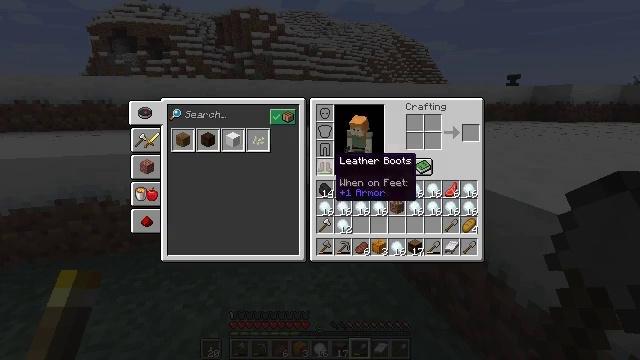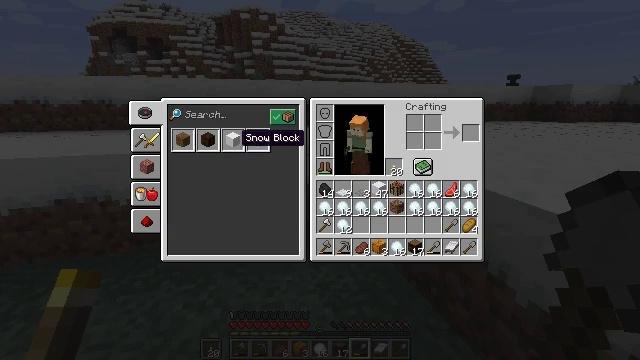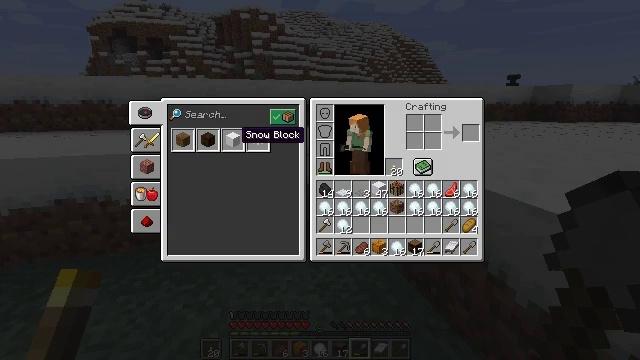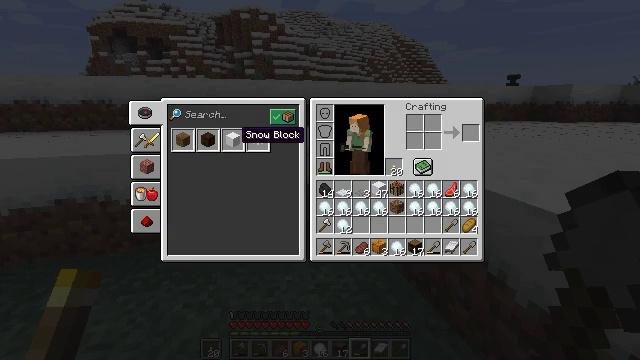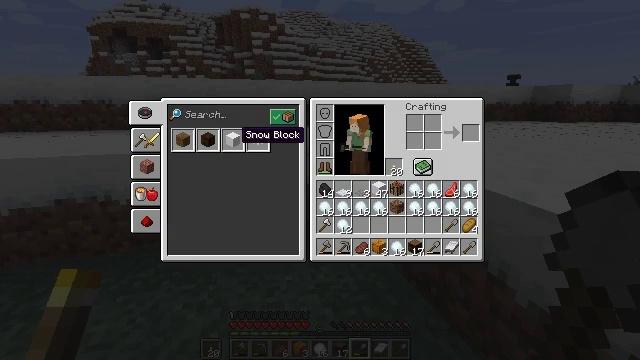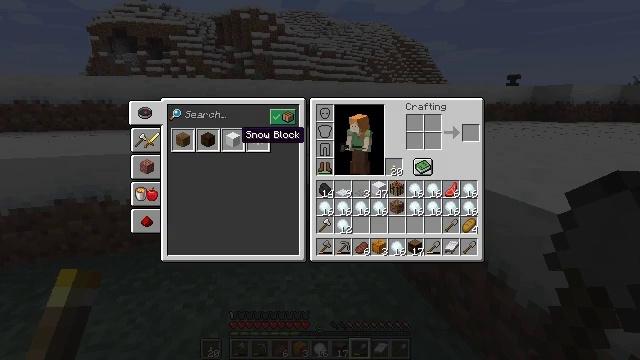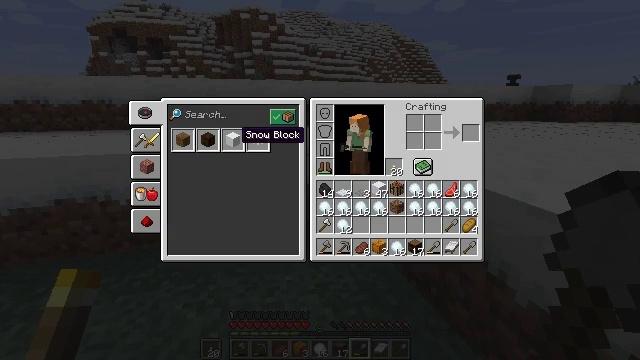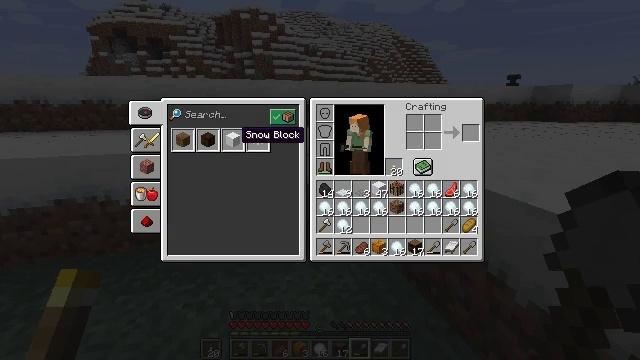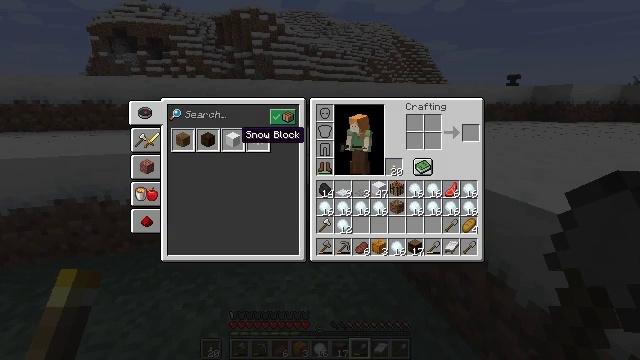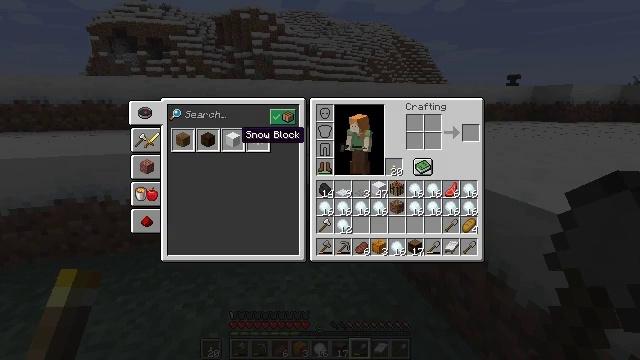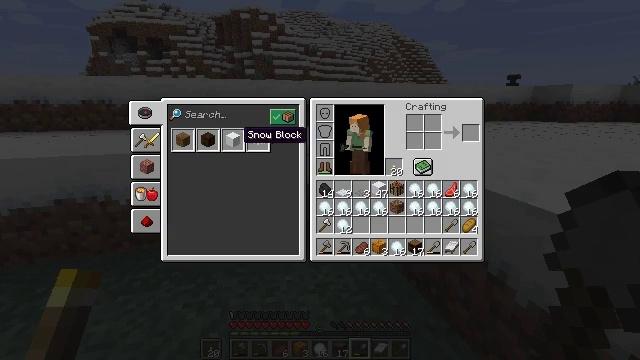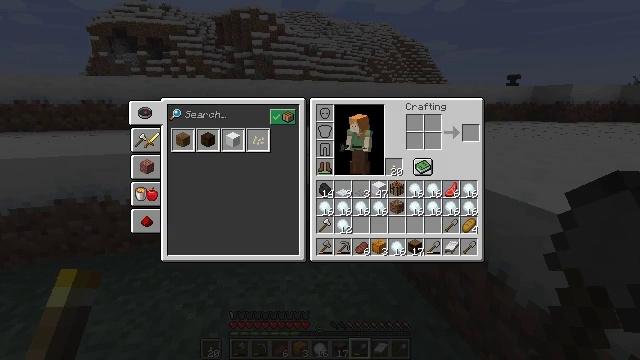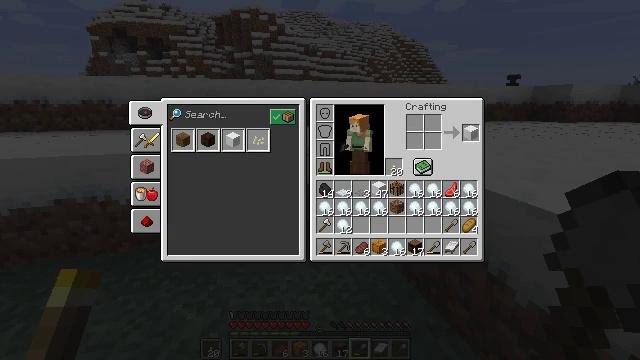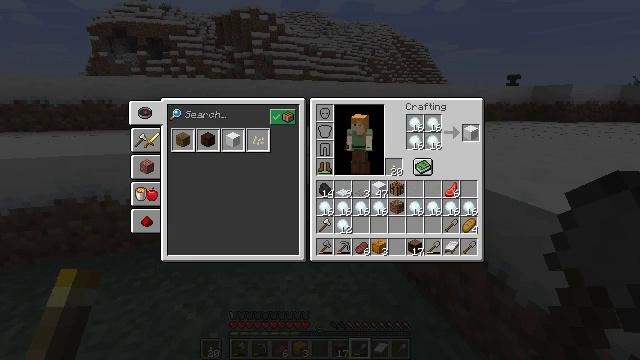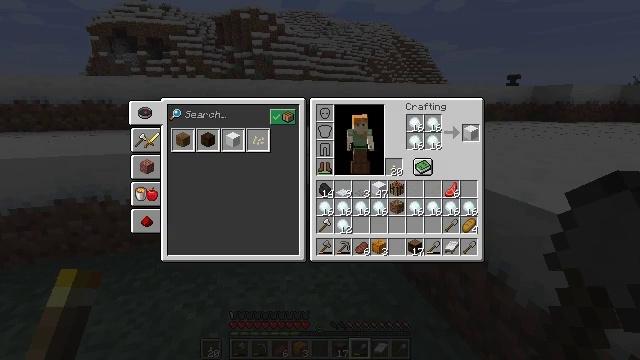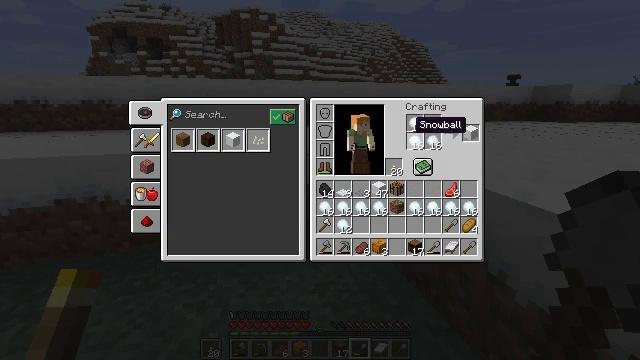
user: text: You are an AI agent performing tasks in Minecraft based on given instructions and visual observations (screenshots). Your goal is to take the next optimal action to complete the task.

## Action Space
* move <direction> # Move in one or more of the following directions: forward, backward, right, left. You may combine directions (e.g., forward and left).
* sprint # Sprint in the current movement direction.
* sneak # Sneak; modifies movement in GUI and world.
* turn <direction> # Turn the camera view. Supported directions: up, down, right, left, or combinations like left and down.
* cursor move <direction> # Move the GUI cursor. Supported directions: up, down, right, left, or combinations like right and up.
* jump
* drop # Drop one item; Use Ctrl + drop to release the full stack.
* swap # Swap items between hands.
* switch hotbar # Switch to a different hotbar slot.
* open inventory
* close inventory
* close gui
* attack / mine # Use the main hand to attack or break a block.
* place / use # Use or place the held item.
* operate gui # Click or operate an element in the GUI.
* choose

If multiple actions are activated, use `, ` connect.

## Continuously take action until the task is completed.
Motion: motion action
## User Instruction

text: Craft a snow block by placing 4 snowballs in the crafting table.
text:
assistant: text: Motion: sneak, open gui
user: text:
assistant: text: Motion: sneak
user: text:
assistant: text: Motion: sneak
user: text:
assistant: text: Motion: sneak
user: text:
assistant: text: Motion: sneak
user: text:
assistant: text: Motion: sneak
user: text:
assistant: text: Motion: sneak, operate gui
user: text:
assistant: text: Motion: sneak, operate gui
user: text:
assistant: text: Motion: sneak, operate gui
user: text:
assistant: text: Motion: sneak
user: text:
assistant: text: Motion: sneak, cursor move right
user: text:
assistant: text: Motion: sneak, cursor move right
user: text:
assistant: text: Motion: sneak, cursor move right
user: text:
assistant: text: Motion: sneak, cursor move right
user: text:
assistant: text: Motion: sneak, cursor move right
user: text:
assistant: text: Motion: sneak
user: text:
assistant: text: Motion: sneak
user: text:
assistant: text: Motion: sneak, cursor move right
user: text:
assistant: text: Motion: sneak, cursor move right
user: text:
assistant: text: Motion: sneak
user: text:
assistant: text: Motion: sneak
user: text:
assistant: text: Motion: sneak
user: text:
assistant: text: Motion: sneak
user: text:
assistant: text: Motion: sneak
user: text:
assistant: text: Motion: sneak
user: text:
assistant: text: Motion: sneak, cursor move right and up
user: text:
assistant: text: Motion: sneak
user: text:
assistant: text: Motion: sneak
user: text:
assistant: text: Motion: sneak
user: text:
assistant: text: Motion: sneak